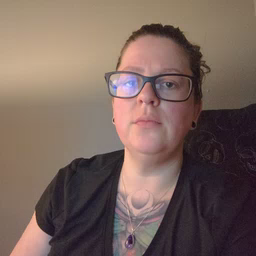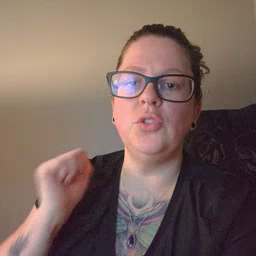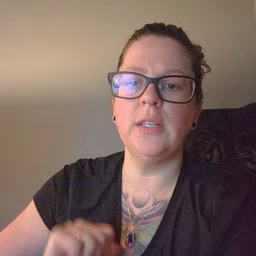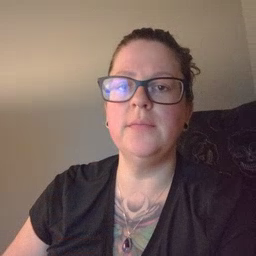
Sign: jacket